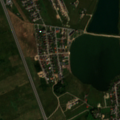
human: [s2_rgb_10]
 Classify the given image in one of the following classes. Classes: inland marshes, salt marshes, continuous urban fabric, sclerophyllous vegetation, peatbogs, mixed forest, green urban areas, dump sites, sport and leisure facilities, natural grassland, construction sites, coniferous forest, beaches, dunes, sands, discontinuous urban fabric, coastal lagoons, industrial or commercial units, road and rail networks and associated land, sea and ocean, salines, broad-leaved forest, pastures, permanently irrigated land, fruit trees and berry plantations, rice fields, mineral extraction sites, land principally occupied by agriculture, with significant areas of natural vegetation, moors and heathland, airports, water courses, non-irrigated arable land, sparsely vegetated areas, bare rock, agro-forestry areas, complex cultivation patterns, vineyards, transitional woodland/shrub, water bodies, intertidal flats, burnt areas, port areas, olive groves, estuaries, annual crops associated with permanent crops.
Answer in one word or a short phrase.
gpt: discontinuous urban fabric, road and rail networks and associated land, construction sites, pastures, water bodies